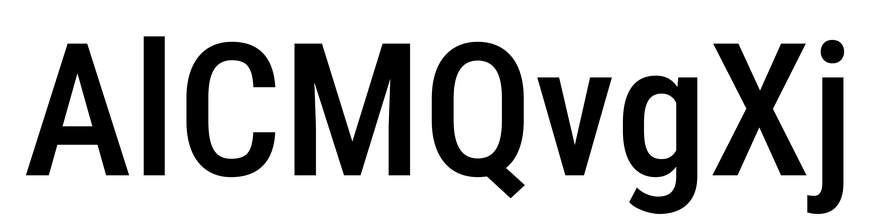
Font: Roboto_Condensed_Medium